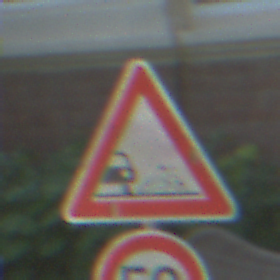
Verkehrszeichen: SplittSchotter
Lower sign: Geschwindigkeit50
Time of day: Midday
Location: Outdoor (Suburban)
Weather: Clear
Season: NotSpecified
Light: Natural